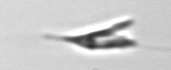
Label: Chrysochromulina_lanceolata